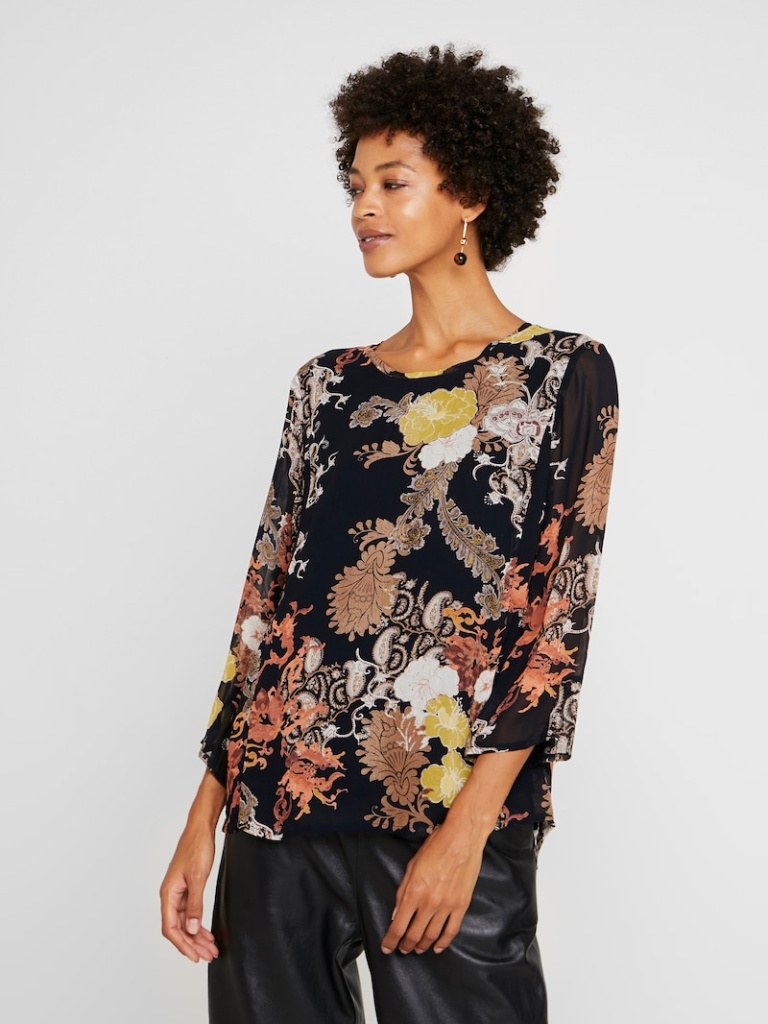
chiffon relaxed a long-sleeved with the sleeves down hip length Untucked crew blouse